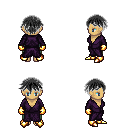
a pixel art fantasy rpg character, female body template, human, tanned skin, purple robe, teal pants, gray short bangs hairstyle, gold gloves, gold boots, four views (front, back, left, right), 2x2 character sprite sheet, small pixel art, hard edges, no anti-aliasing